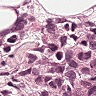
Metastatic tissue present: yes